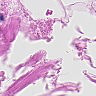
Metastatic tissue present: no